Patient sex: F
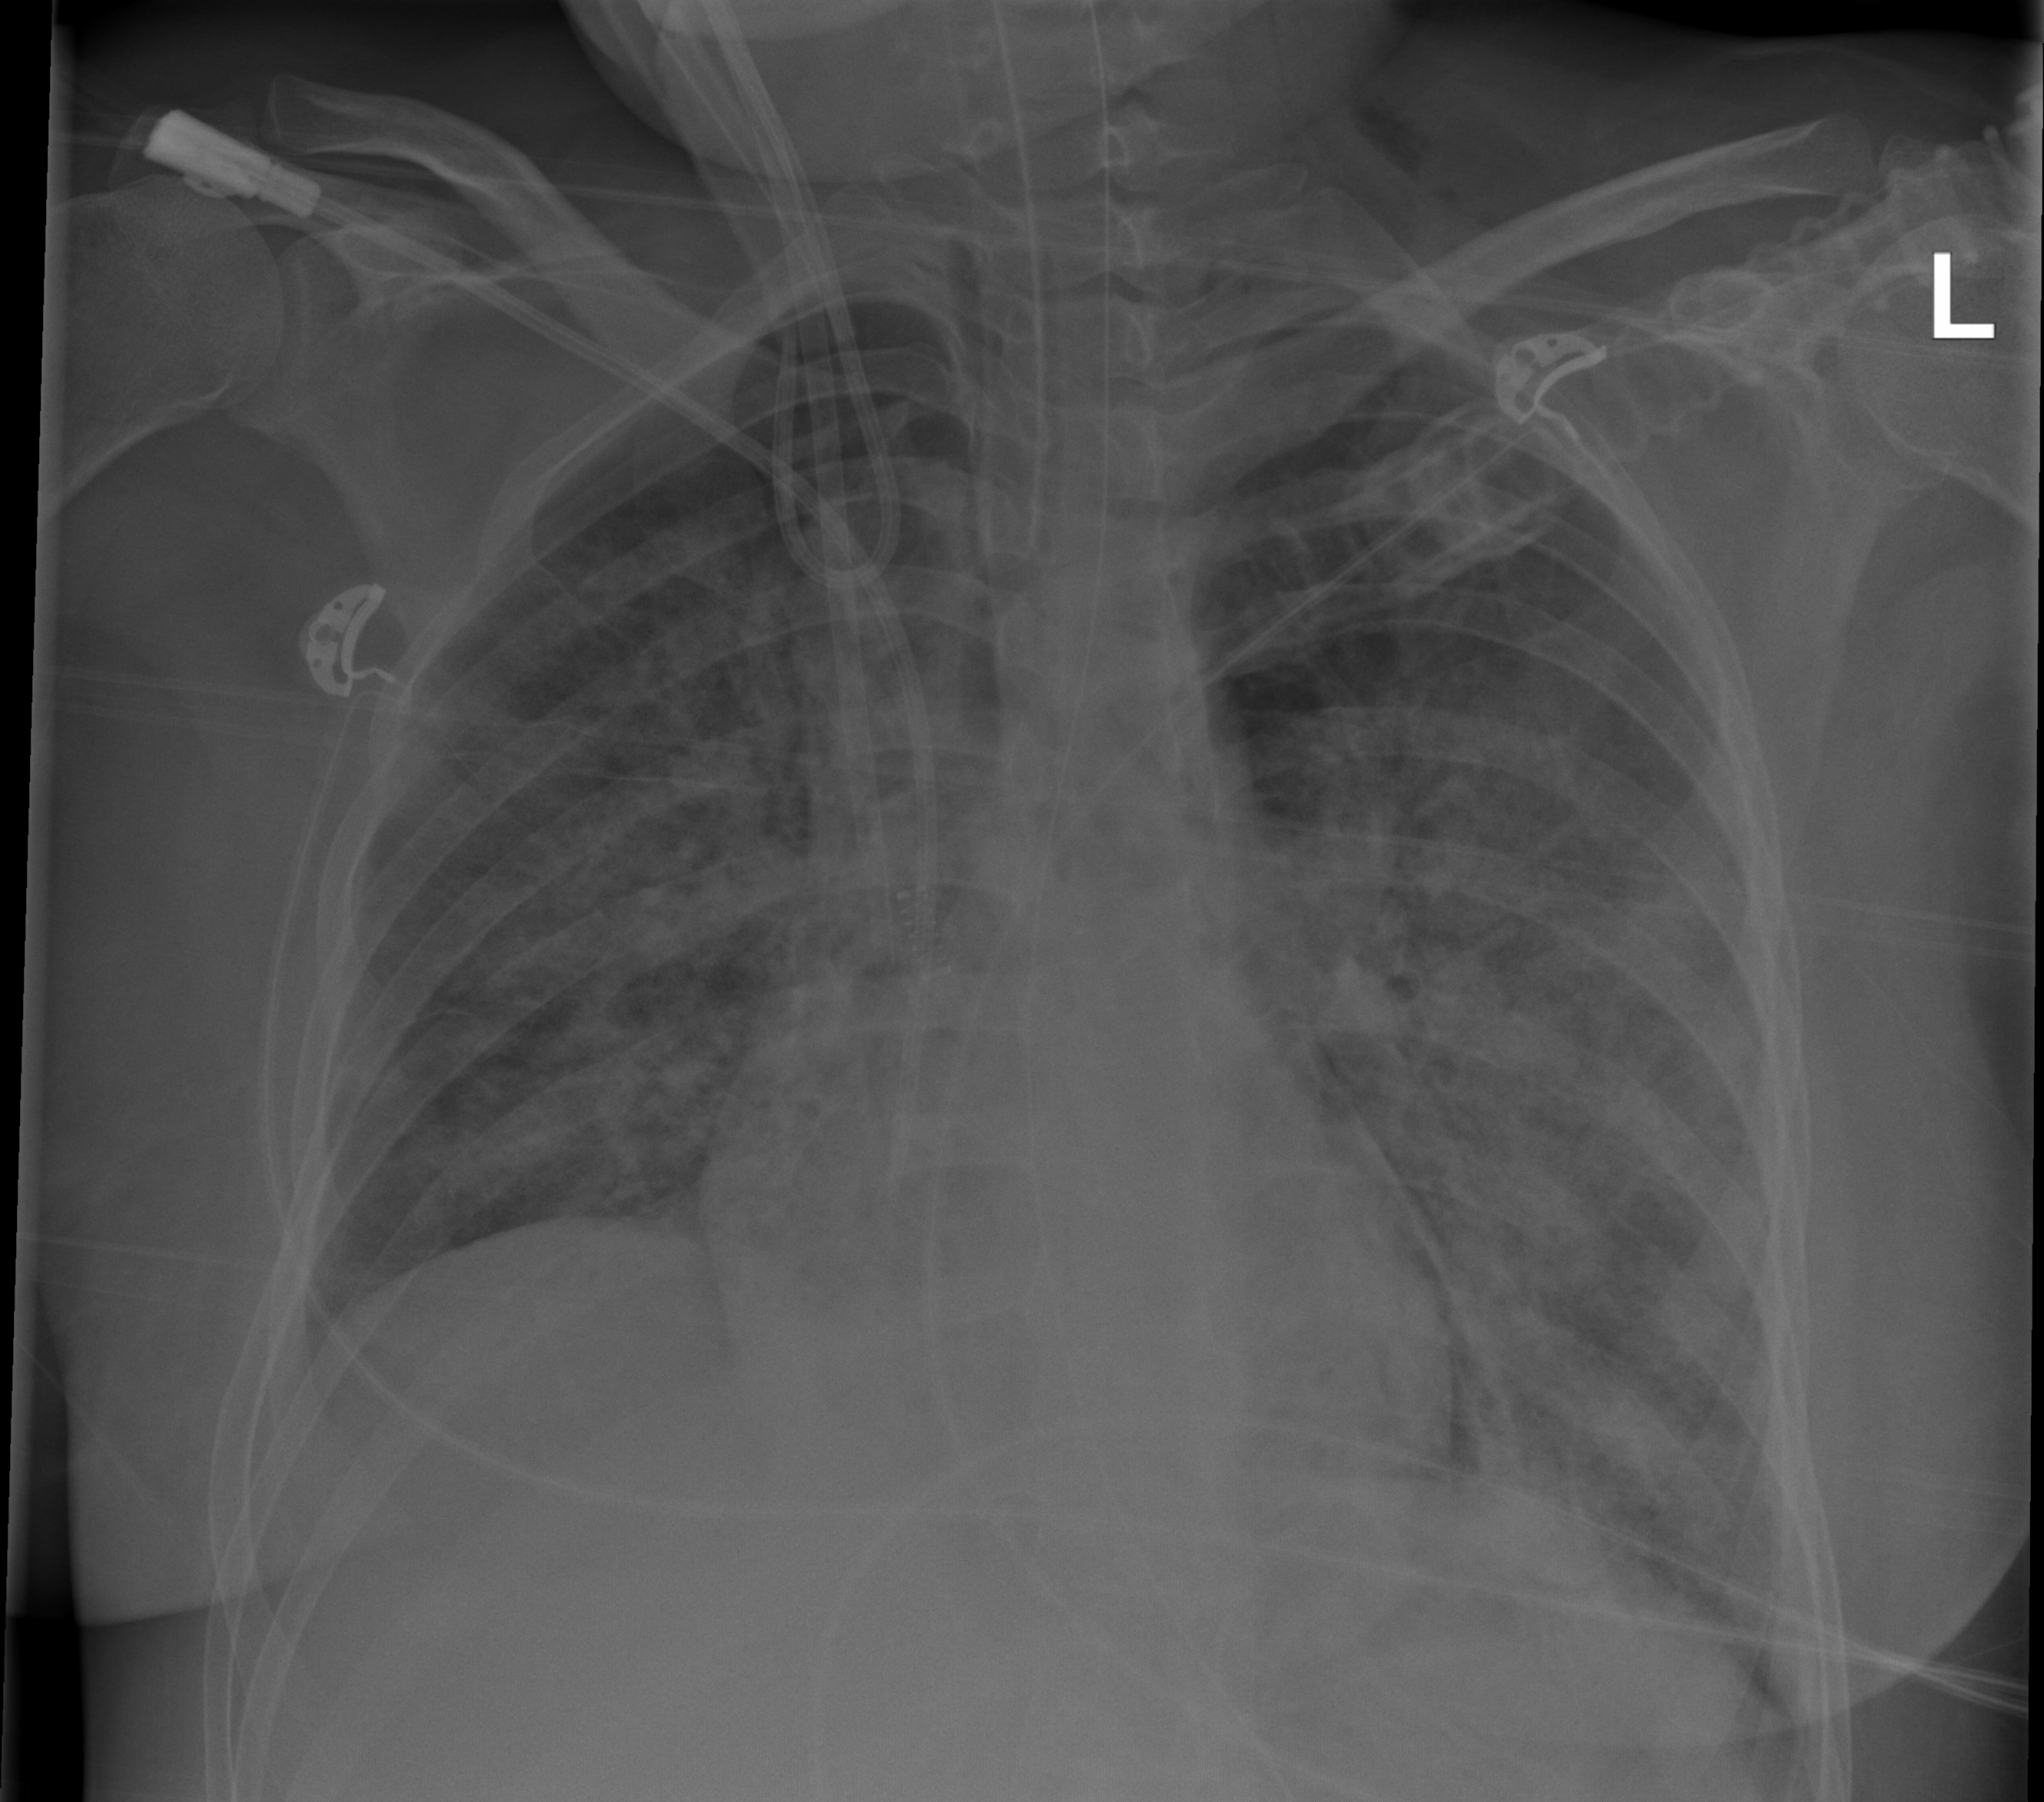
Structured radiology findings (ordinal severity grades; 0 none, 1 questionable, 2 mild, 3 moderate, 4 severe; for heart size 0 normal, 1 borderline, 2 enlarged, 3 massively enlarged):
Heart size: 0
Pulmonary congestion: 0
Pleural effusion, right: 1
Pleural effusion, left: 0
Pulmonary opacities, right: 3
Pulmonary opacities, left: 3
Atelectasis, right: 2
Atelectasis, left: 0